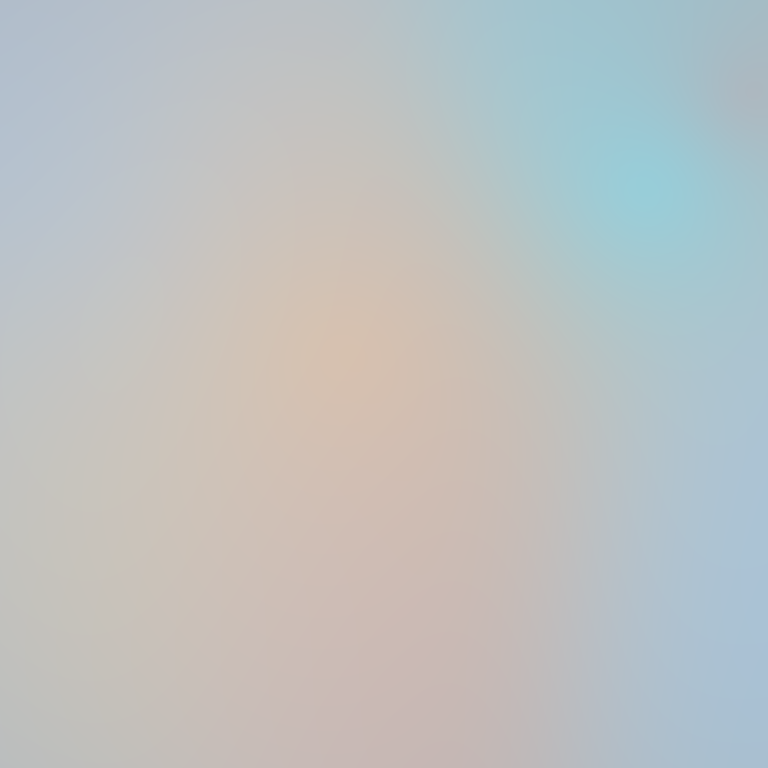
Abstract light effect, smooth gradient from soft beige to light blue, serene atmosphere, diffuse light, no room, no furniture, no objects.